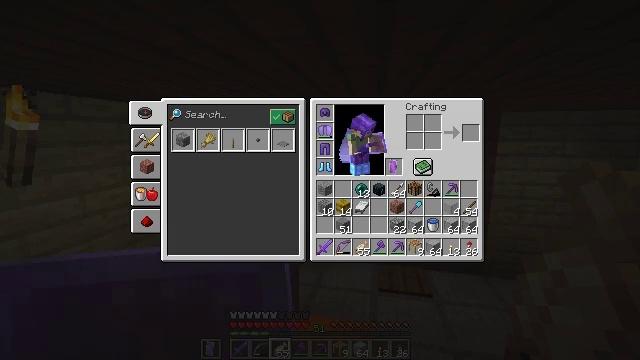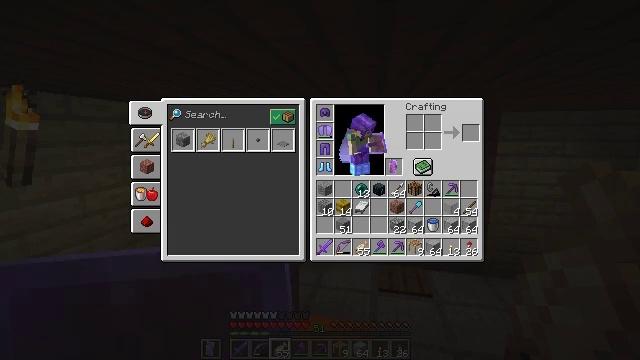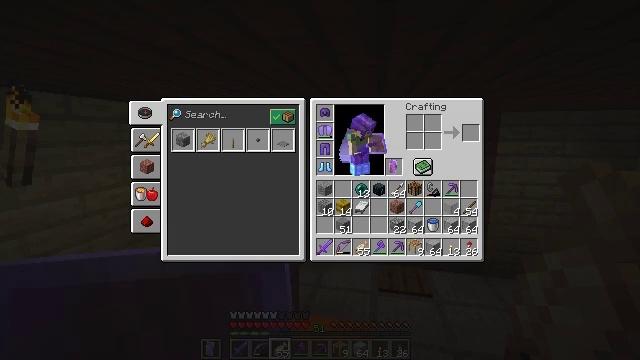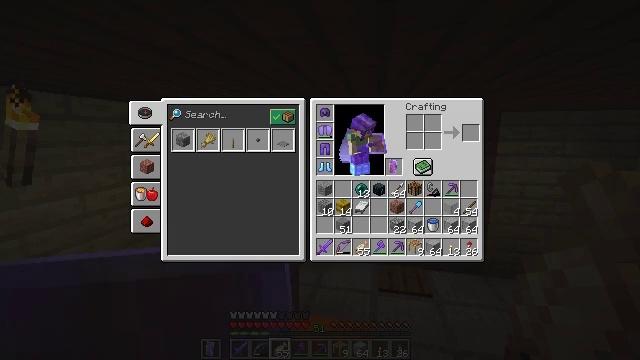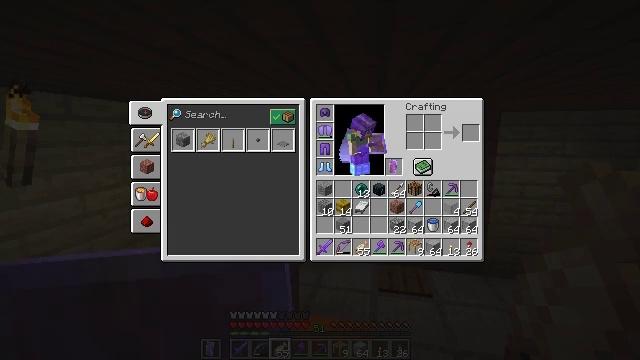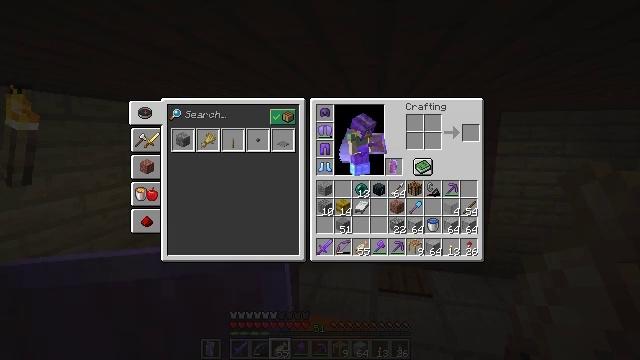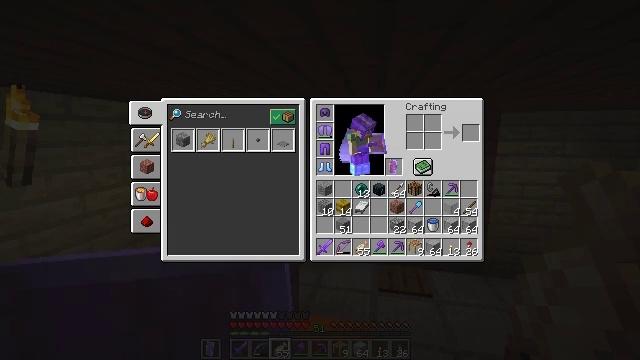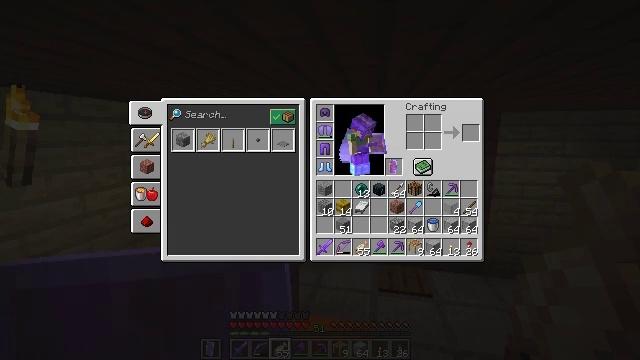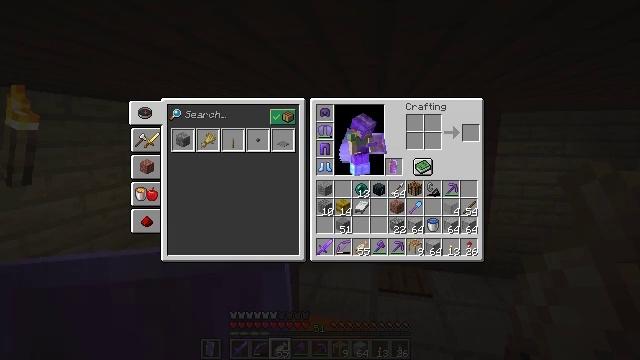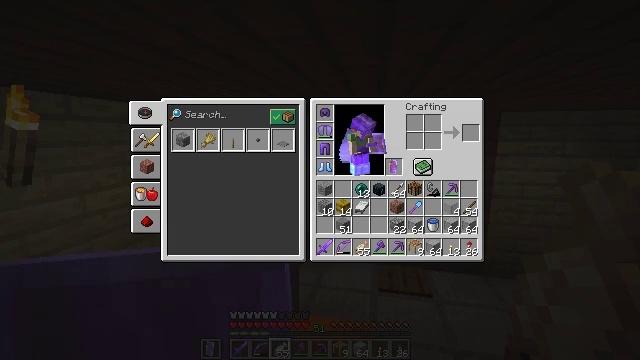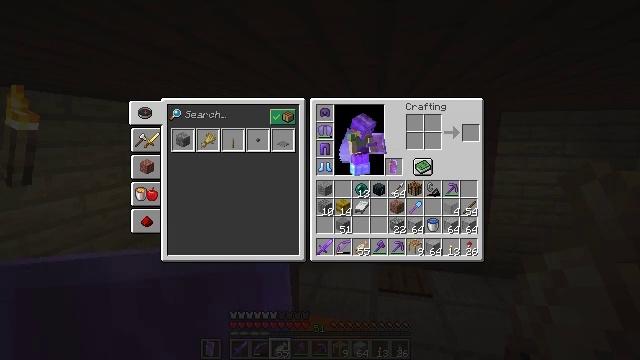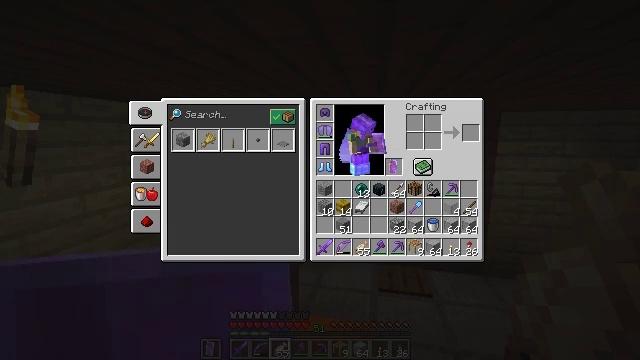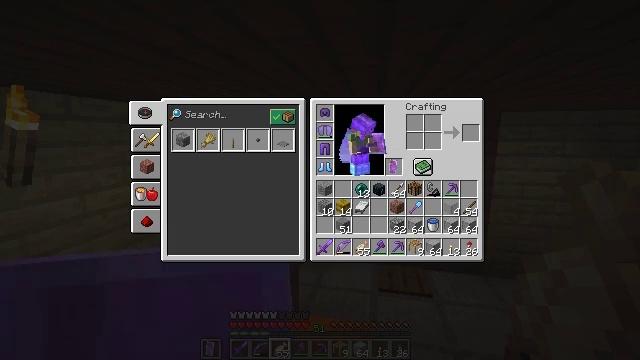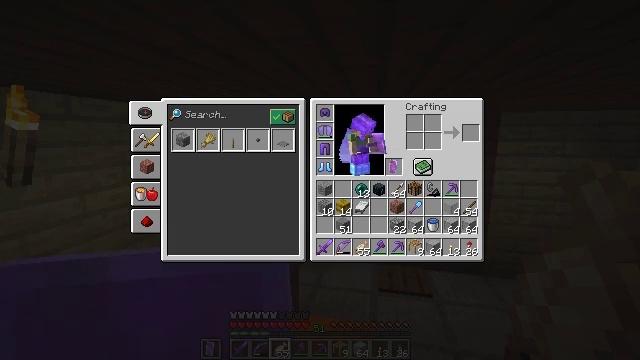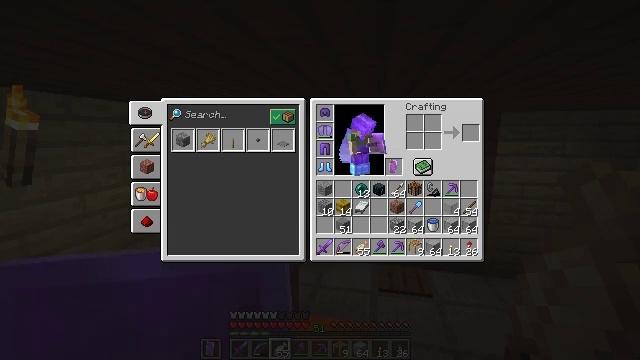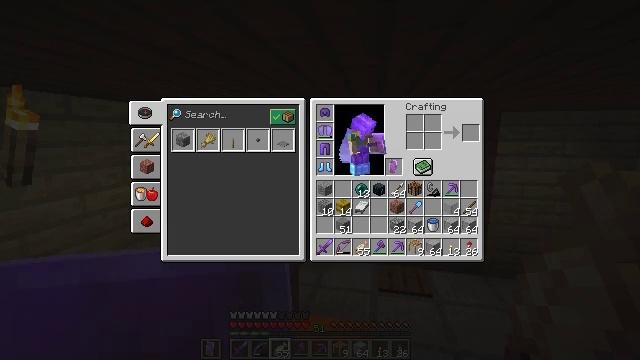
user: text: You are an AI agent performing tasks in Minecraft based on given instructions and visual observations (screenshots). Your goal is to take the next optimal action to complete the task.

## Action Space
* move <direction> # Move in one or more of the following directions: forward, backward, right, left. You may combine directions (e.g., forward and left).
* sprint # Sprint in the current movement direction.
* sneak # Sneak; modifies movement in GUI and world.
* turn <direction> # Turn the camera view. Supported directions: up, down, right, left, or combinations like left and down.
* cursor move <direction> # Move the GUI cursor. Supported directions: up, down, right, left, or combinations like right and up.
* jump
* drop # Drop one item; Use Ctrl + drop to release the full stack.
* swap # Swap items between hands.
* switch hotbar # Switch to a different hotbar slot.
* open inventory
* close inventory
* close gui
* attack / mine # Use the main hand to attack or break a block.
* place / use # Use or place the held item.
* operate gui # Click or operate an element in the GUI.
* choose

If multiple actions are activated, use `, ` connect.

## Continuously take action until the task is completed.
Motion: motion action
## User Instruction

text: Form a smooth stone slab at the crafting station.
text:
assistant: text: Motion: no_op
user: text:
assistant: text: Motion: no_op
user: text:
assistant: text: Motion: no_op
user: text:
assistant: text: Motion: no_op
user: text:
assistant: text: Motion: no_op
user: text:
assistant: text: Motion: no_op
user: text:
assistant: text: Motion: no_op
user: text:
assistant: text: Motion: no_op
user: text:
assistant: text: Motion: no_op
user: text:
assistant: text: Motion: no_op
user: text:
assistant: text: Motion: no_op
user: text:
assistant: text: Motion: no_op
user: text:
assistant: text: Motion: no_op
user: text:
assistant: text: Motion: no_op
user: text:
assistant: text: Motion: no_op
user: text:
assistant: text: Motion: no_op
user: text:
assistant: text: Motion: no_op
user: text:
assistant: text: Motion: no_op
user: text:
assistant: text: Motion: no_op
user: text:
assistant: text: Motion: no_op
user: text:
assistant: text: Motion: no_op
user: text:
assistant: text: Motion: no_op
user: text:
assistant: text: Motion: no_op
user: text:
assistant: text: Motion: no_op
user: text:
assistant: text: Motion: no_op
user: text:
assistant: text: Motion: no_op
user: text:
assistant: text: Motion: no_op
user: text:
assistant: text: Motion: no_op
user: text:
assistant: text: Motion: no_op
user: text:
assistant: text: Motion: no_op